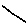
Label: line